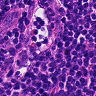
Metastatic tissue present: no